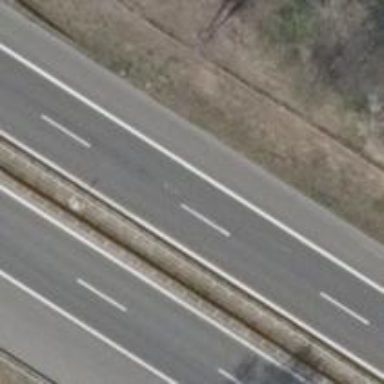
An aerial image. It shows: Motorway with concrete surface.